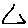
Label: triangle